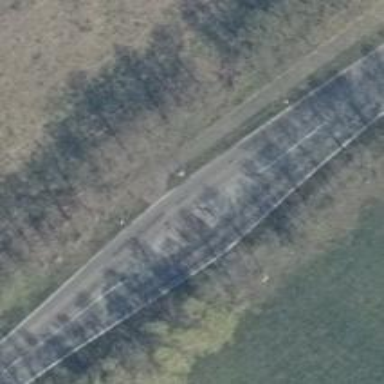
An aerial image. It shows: Asphalt path.